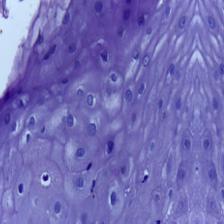
Diagnosis: Normal